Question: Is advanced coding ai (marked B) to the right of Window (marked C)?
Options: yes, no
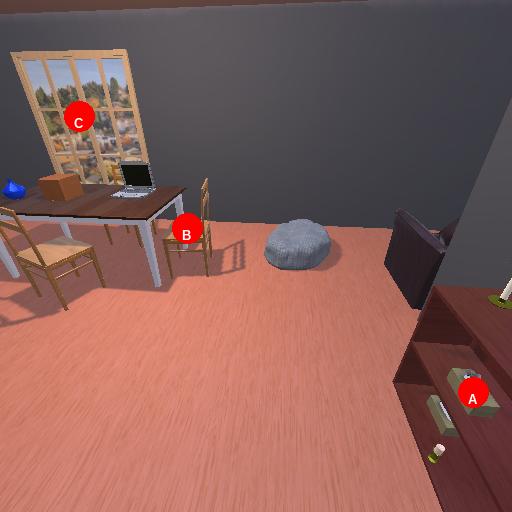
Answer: yes